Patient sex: M
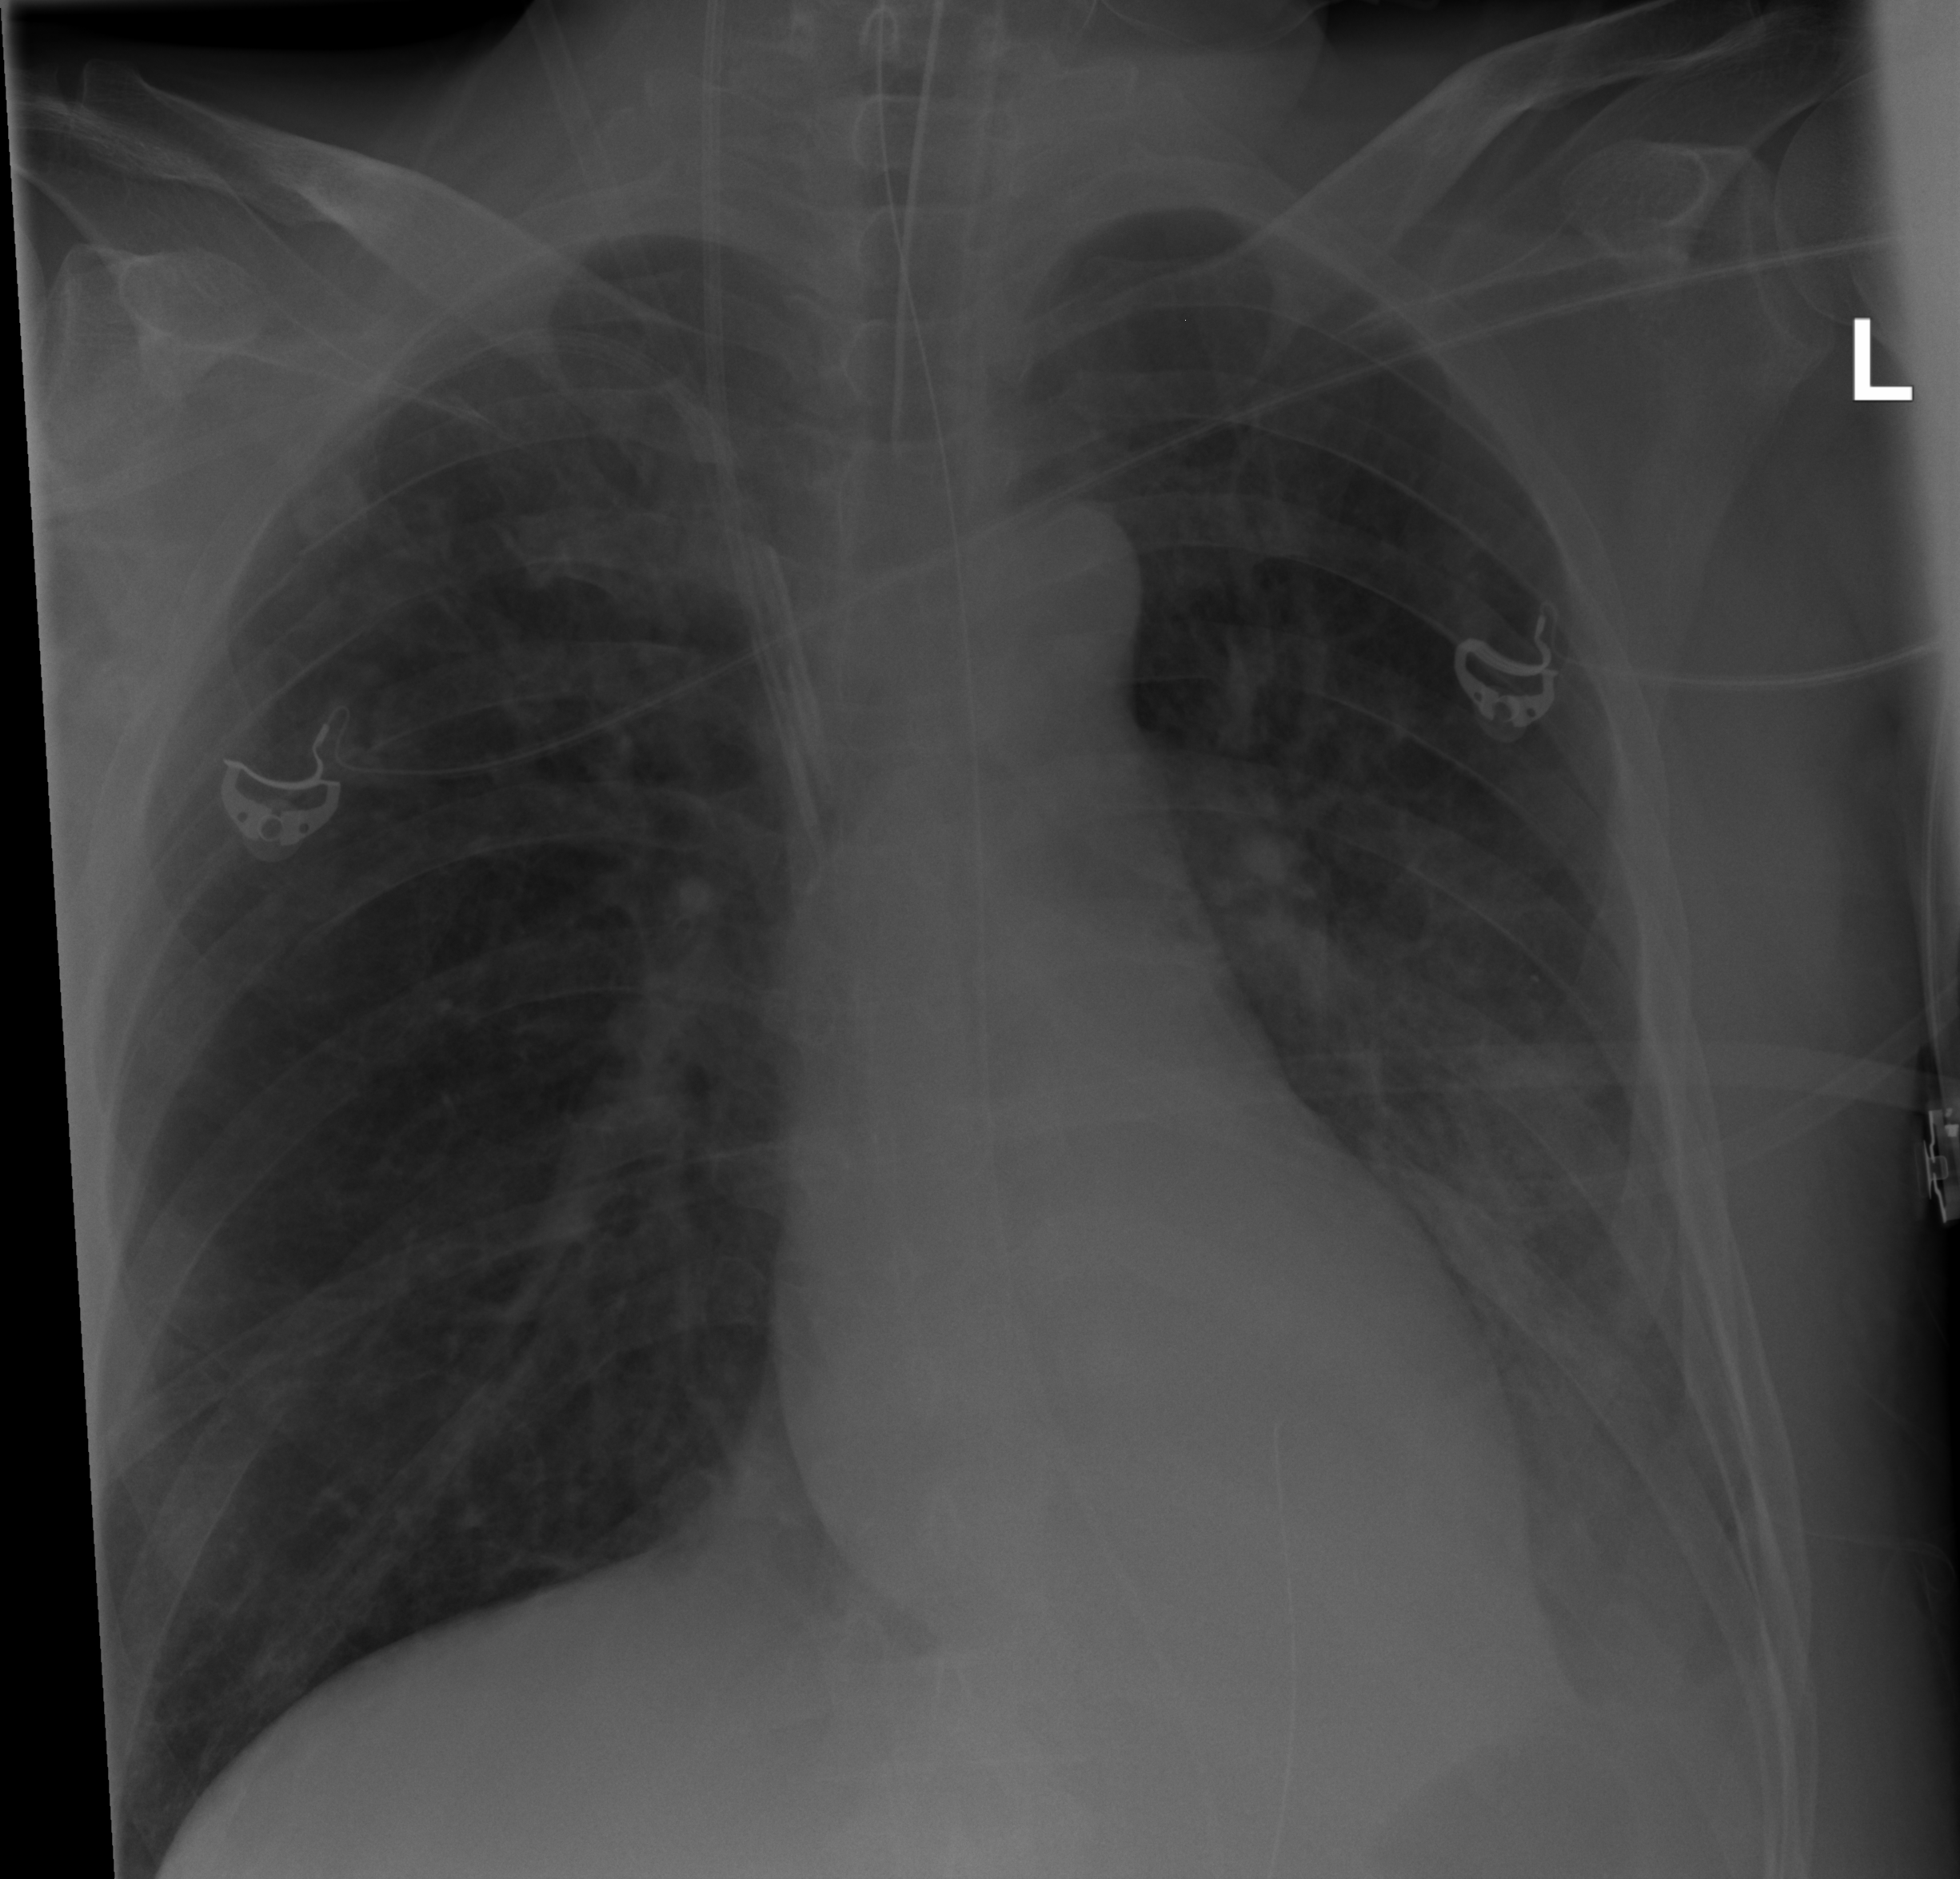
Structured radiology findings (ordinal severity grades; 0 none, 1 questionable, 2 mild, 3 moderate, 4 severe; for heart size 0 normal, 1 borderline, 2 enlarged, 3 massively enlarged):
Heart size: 0
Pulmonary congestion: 0
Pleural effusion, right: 0
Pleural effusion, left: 2
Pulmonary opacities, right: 0
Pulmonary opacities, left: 0
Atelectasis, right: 0
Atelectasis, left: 0